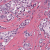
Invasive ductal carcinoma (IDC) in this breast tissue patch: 1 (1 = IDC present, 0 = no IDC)